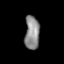
Tissue: prostate
Cell type: T cells
Senescence score: 0.6841
Nuclear area (px): 489
Mean DAPI intensity: 137.526